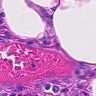
Metastatic tissue present: no